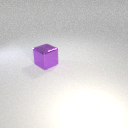
large purple metal cube